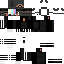
A female skeleton skin with dark skin, wearing brown helmet dressed in a black robe top and black pants, featuring a closed mouth.